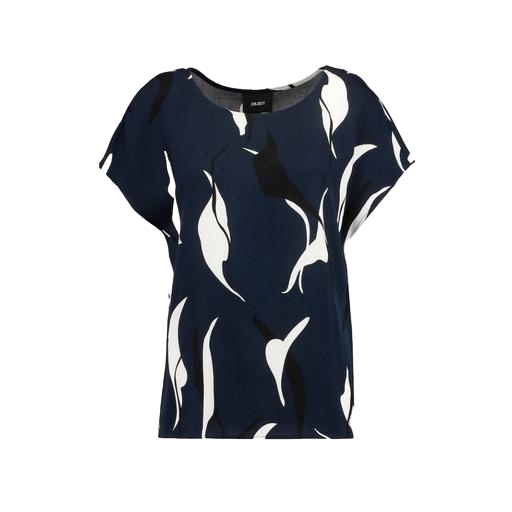
blue printed contrast t-shirt only macy, blue dp curve navy bird printed tee, blue plus size printed t-shirt only macy, white background